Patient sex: F
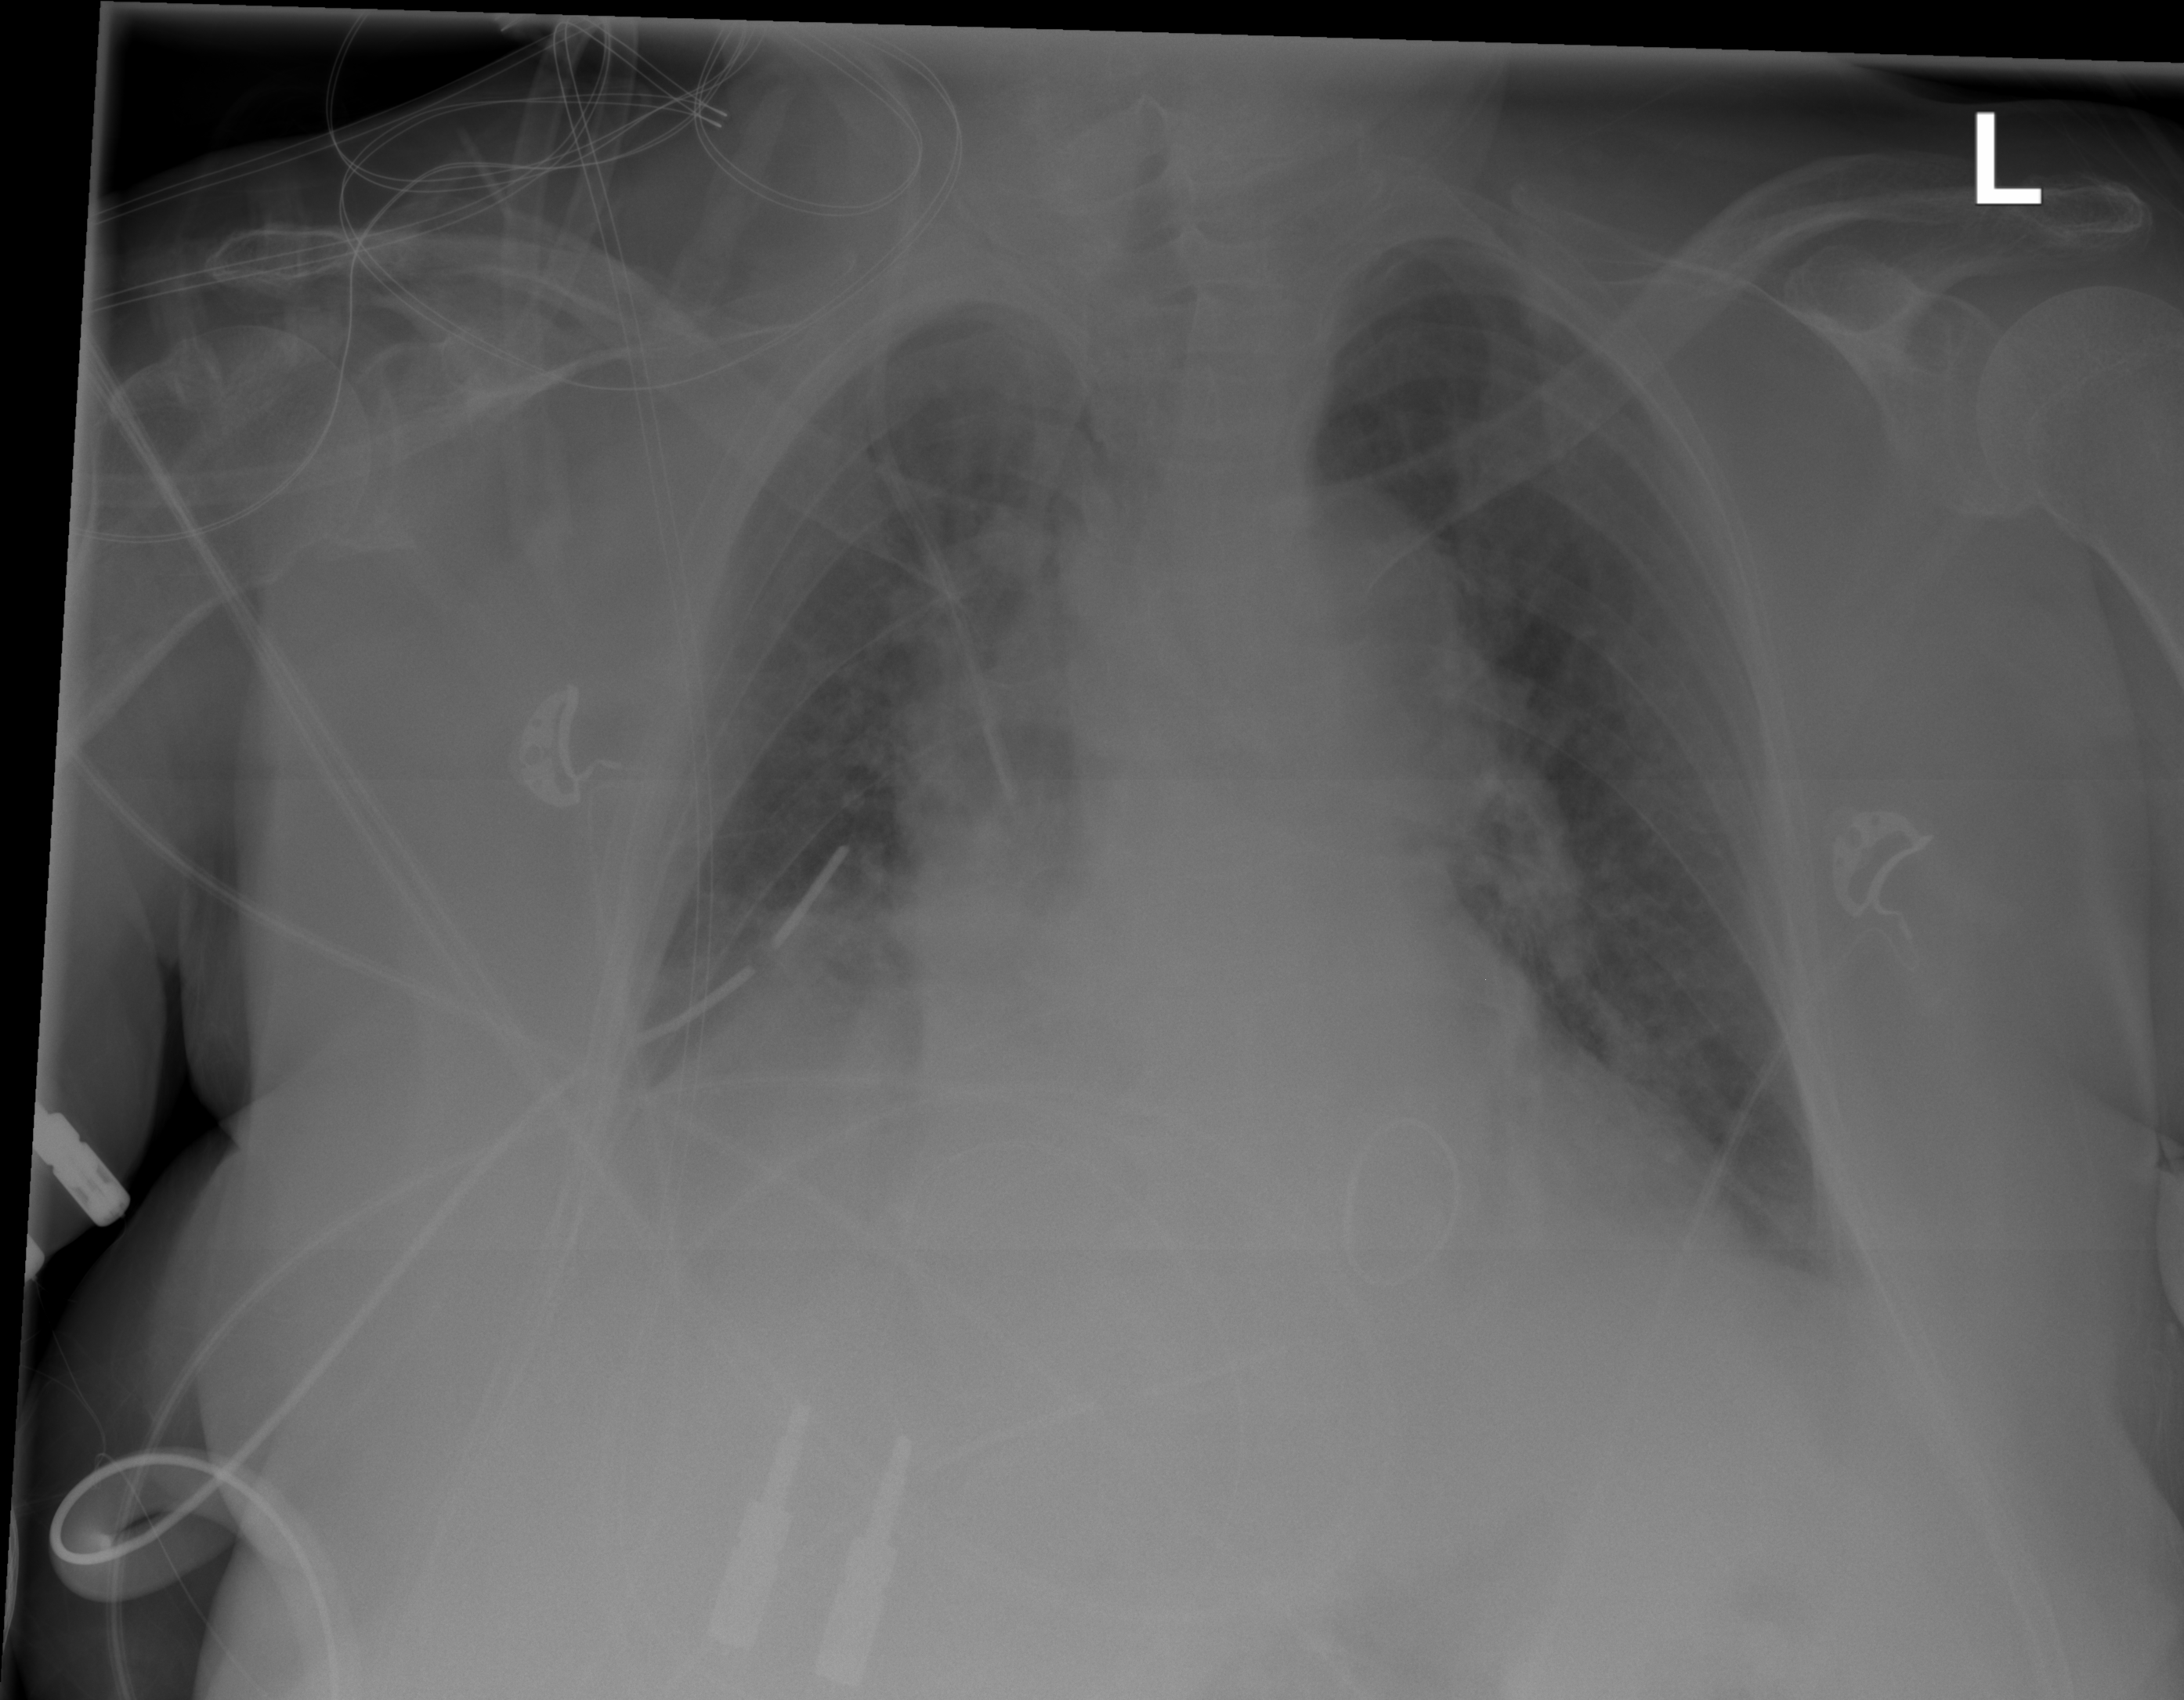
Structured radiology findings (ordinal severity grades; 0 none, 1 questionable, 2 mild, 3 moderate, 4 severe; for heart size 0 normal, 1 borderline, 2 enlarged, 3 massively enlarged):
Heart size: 1
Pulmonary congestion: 2
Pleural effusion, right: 1
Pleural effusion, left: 1
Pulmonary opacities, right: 0
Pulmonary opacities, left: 0
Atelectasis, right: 2
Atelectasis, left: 2